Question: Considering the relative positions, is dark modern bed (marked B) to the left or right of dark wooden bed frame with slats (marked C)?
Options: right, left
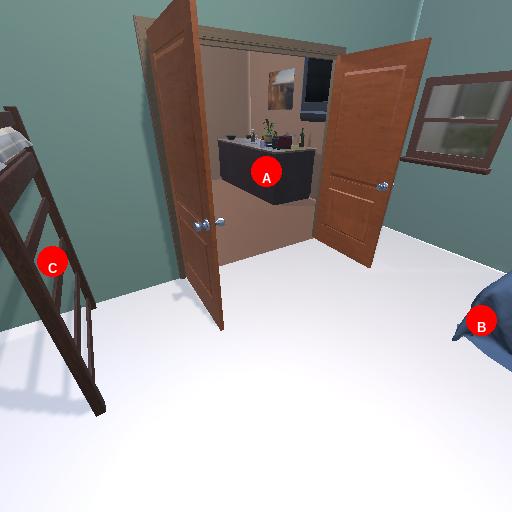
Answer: right